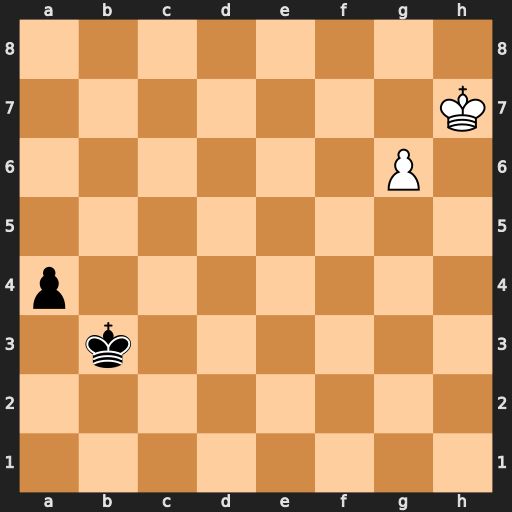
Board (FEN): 8/7K/6P1/8/p7/1k6/8/8
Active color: w
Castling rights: -
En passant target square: -
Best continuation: g7 a3 g8=Q+